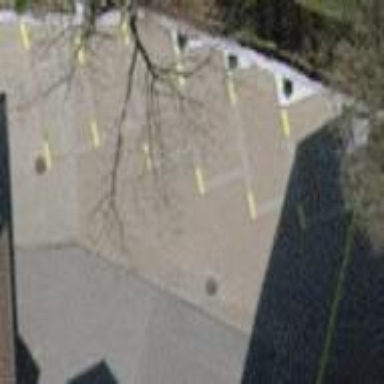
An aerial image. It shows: Street-side parking area with diagonal orientation.